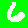
Digit: 6